Current action and preconditions to check: trajectory_clear

Your task: For each precondition in the list above, predict whether it will hold at this action.

Consider the current scene as observed from the mobile robot's camera, and analyze the predicted future states of all dynamic agents (e.g., people, animals, vehicles, or any moving entities) within the NEXT SECOND.

IMPORTANT: Only answer "very likely" if you are absolutely certain—based on strong, clear evidence—that a dynamic agent will violate the precondition in the predicted future state. Do NOT answer "very likely" for unlikely, ambiguous, or low-probability risks.

Ask yourself for each precondition: Is there a high probability, with clear and convincing evidence, that the predicted future states of any dynamic agent will interfere with the predicted future state of the currently executing action within the NEXT SECOND, causing that precondition to fail?

Assess the risk level based on these predictions. Use "likely" or "very likely" if motions create a clear risk of interference.

Use "neutral" or "improbable" if agents are nearby but their predicted paths are clearly diverging or non-conflicting.

Failure Risk Categories: "very improbable", "improbable", "neutral", "likely", "very likely"

Answer Format: Output ONLY the probability_of_failure value from these categories: "very improbable", "improbable", "neutral", "likely", "very likely"

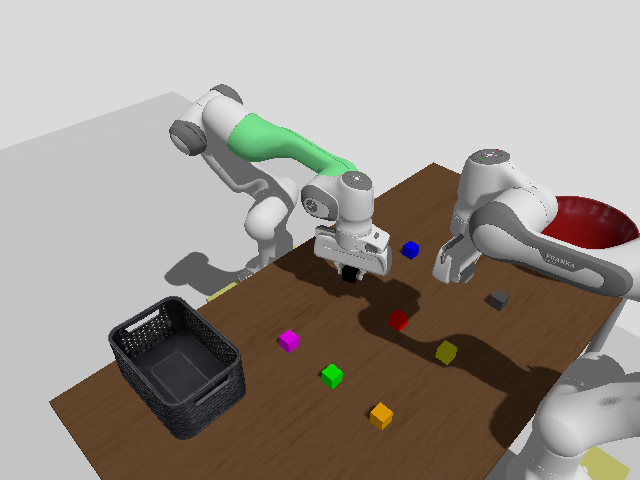

Answer: improbable